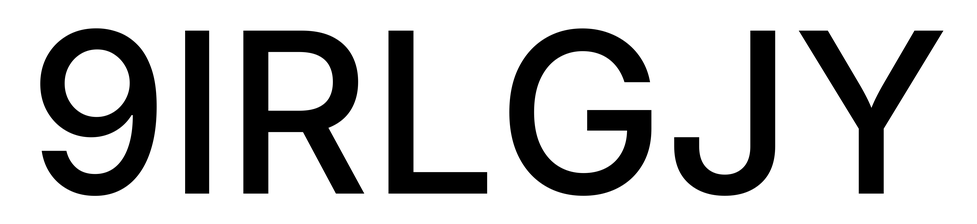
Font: Inter_Medium